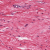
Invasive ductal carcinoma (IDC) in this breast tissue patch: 0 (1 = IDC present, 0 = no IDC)